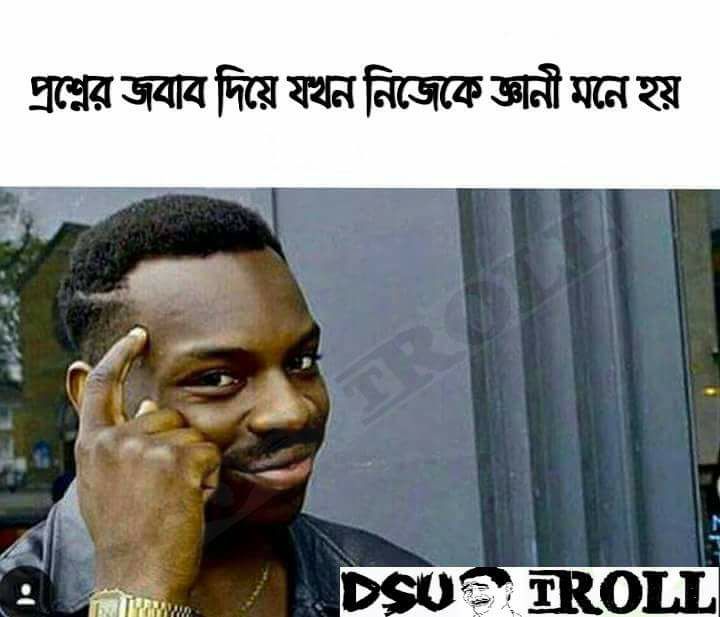
Caption: প্রশ্নের জবাব দিয়ে যখন নিজেকে জ্ঞানী মনে হয়
Label: non-hate